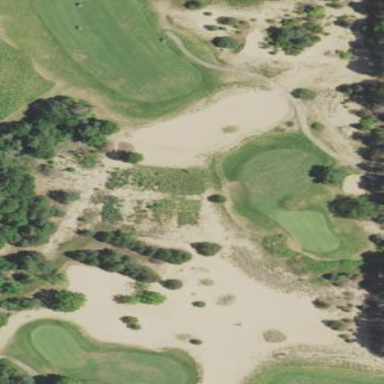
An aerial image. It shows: Golf bunker filled with sandy terrain.